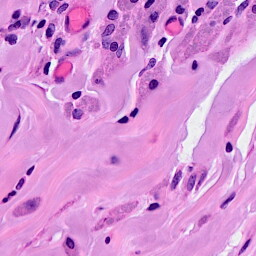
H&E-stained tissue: Breast